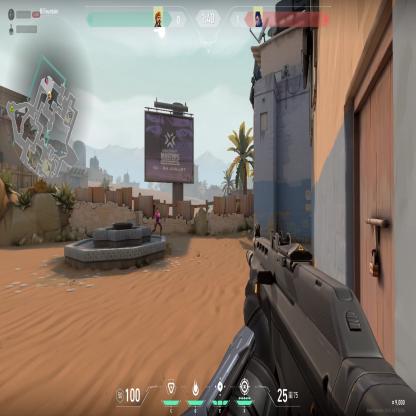
Label: enemy